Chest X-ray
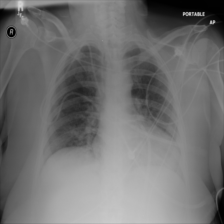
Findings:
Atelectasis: negative
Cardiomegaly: negative
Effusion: negative
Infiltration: negative
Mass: negative
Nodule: negative
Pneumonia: negative
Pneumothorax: negative
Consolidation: negative
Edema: negative
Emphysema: negative
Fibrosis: negative
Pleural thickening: negative
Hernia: negative